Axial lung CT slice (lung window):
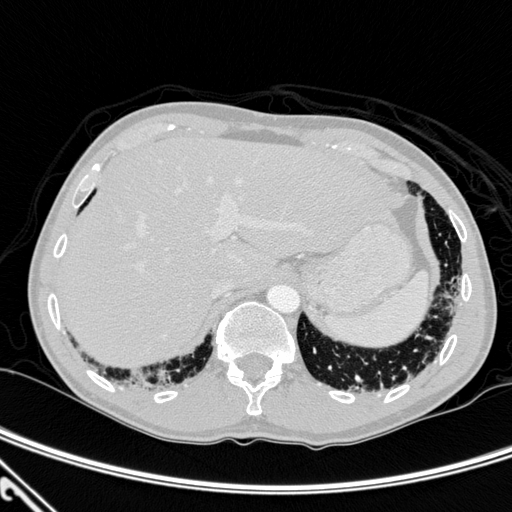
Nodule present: no